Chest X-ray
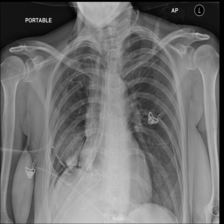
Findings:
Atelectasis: negative
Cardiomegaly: negative
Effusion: negative
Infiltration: negative
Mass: negative
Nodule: negative
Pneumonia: negative
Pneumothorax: positive
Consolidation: negative
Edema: negative
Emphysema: negative
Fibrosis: negative
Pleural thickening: negative
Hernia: negative